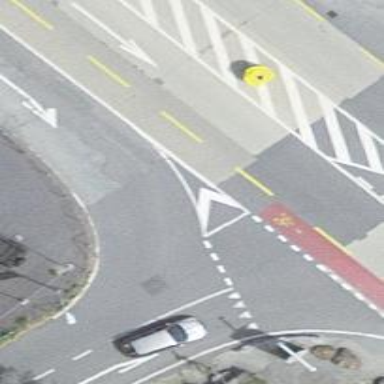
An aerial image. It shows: Asphalt road with primary link designation.